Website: ulta-beauty
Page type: billing-address
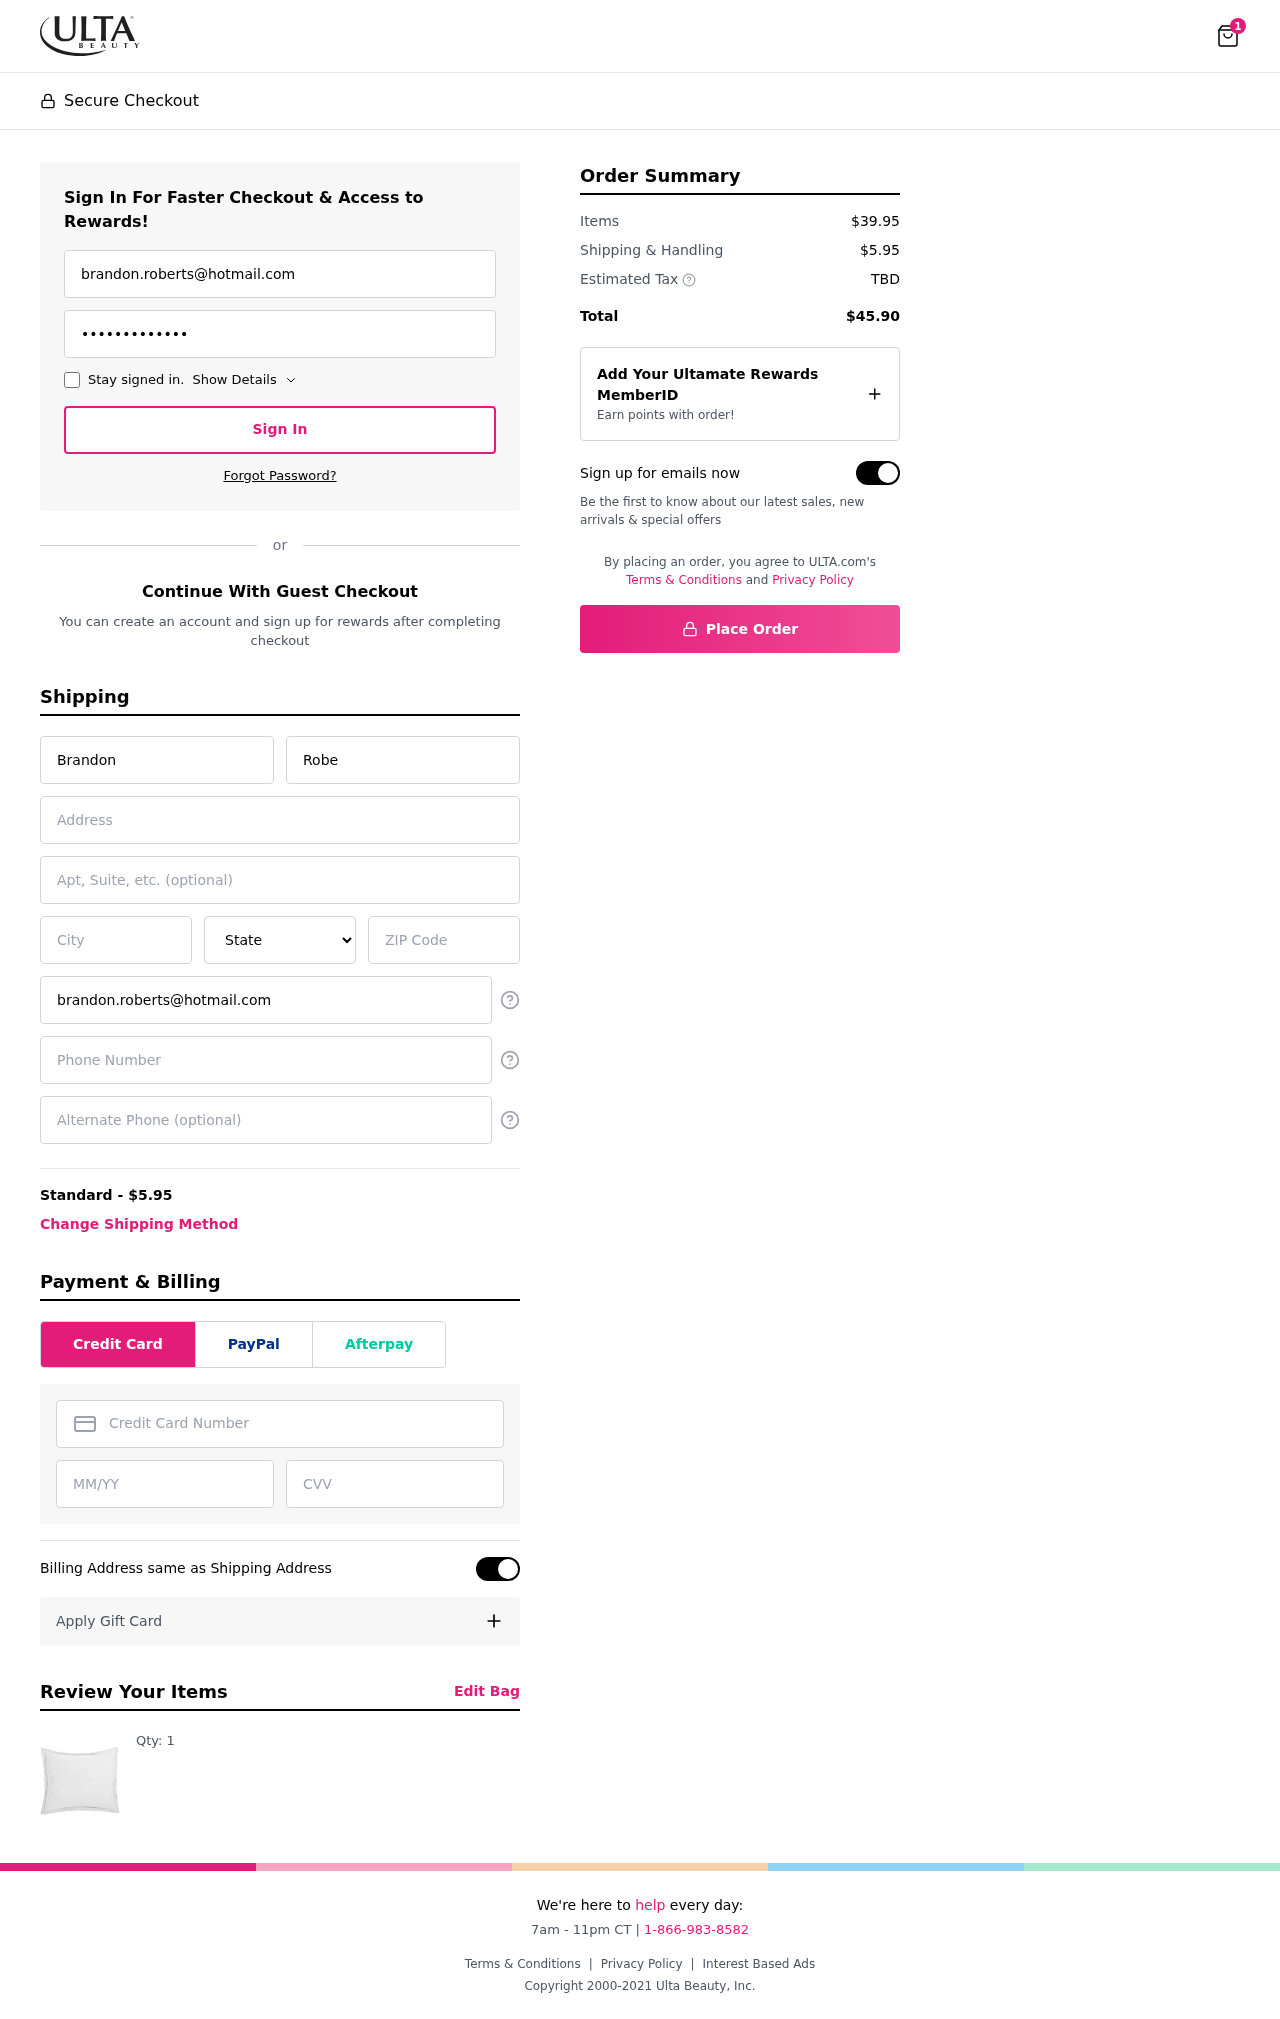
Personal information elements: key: PII_STATE
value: New York
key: PII_EMAIL
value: brandon.roberts@hotmail.com
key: PII_FIRSTNAME
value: Brandon
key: PII_LASTNAME
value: Roberts
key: PII_STREET
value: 9100 Gabriel Branch Suite 194
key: PII_CITY
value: Espinozamouth
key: PII_POSTCODE
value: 52537
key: PII_PHONE
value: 7108667334
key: PII_CARD_NUMBER
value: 6537 8310 4806 6390
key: PII_CARD_EXPIRY
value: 08/28
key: PII_CARD_CVV
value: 119
Product elements: key: PRODUCT1_QUANTITY
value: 1
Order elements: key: ORDER_NUM_ITEMS
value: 1
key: ORDER_SHIPPING_COST
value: $5.95
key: ORDER_SUBTOTAL
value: $39.95
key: ORDER_TOTAL
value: $45.90